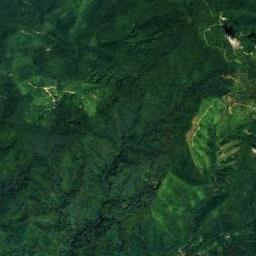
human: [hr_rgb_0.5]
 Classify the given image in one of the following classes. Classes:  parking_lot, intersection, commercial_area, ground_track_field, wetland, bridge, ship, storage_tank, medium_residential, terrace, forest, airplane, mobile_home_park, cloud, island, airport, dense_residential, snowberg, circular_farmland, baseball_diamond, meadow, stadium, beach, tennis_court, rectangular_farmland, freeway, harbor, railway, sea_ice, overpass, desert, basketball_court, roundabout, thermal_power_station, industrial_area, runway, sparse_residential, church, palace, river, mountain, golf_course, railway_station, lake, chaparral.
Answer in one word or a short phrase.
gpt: mountain